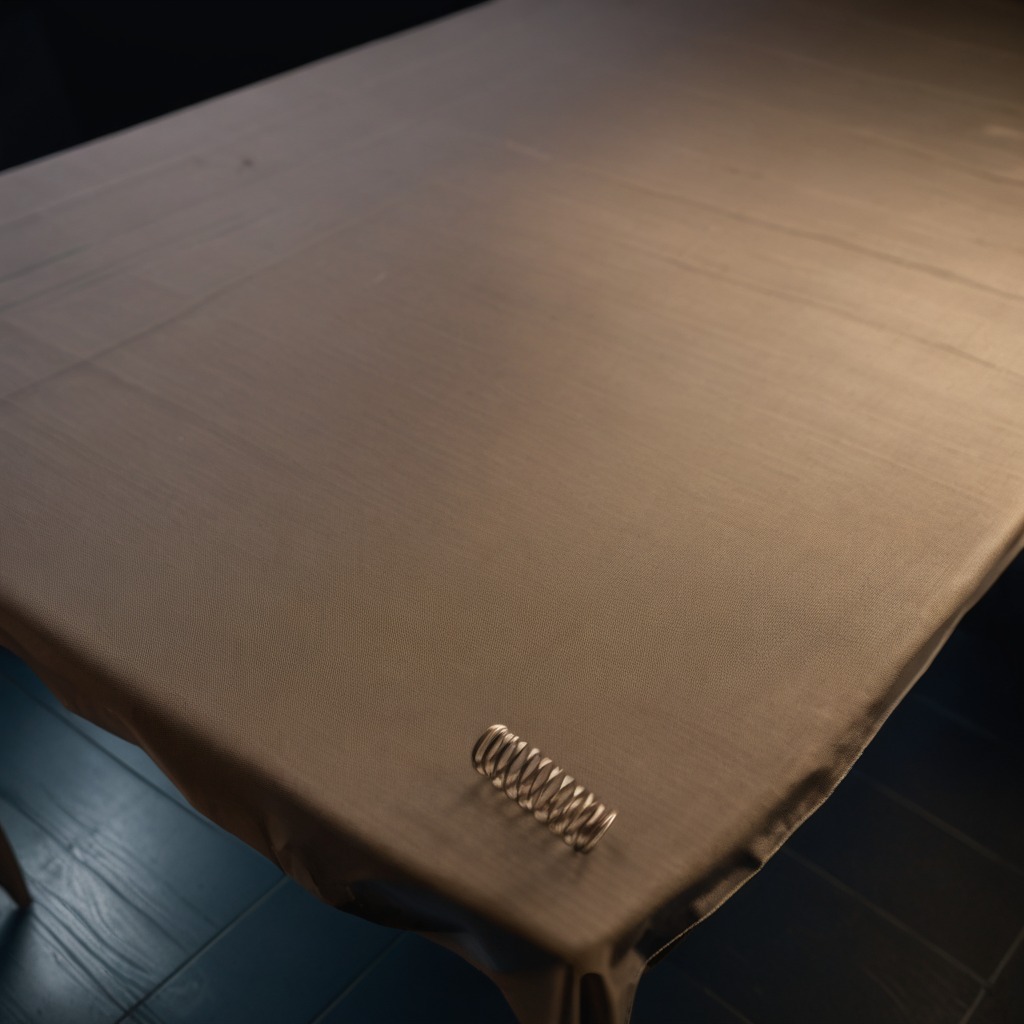
A coiled metal spring is lying on the wooden table.